Question: The picture describes a maze problem, where green is the starting position and red is the end point. Find the length of the shortest path.
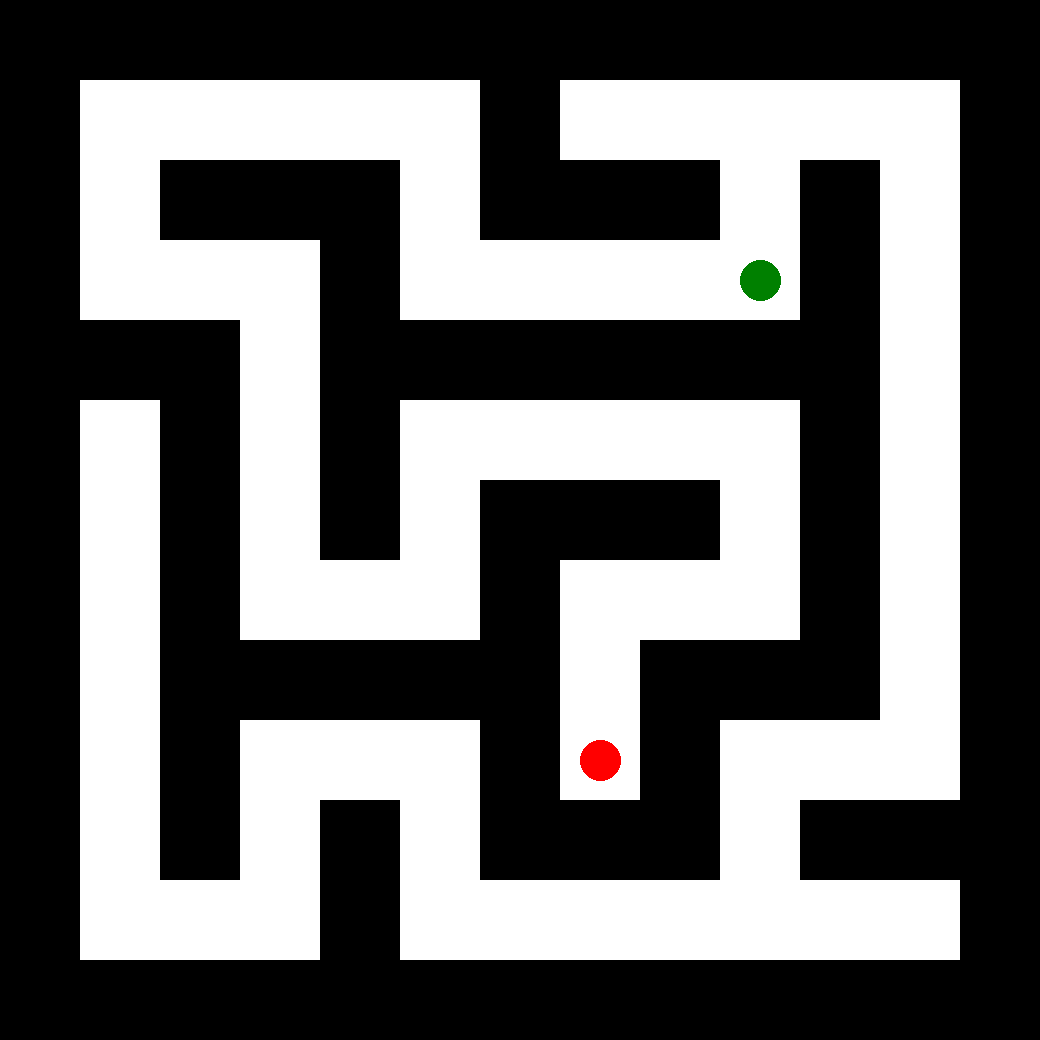
Answer: 32